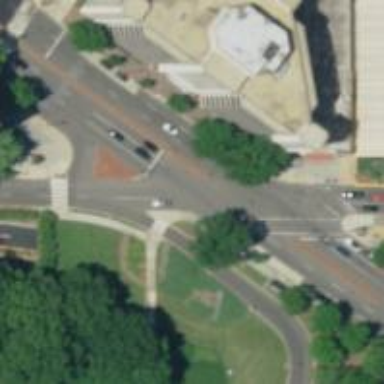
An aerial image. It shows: Uncontrolled and marked road crossing.